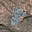
Label: 8